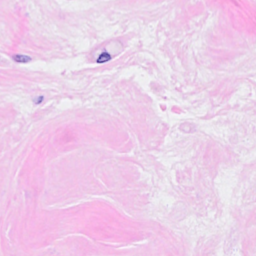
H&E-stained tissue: Breast